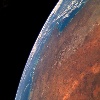
Label: land